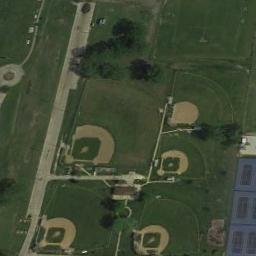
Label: baseball_diamond